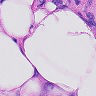
Metastatic tissue present: yes